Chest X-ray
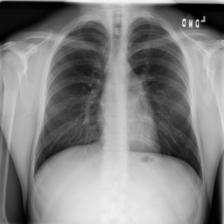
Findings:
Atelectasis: negative
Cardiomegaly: negative
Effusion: negative
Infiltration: negative
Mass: negative
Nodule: negative
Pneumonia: negative
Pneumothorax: negative
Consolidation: negative
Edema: negative
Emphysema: negative
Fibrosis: negative
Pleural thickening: negative
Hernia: negative